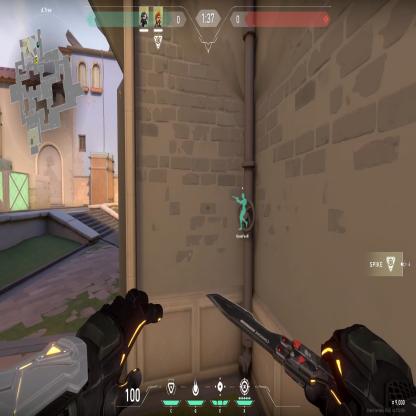
Label: teammate